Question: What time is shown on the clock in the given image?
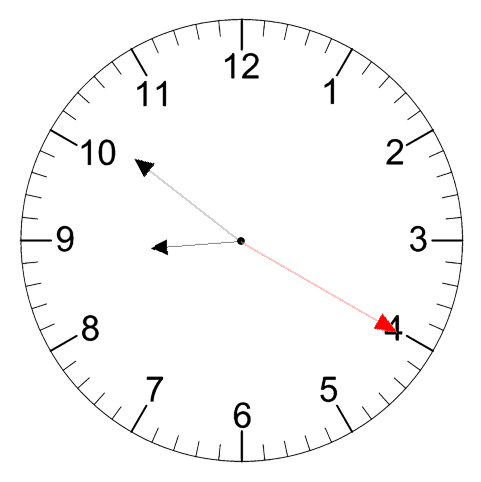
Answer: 08:51:20